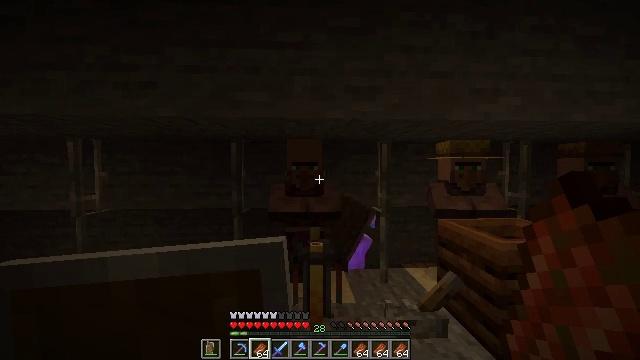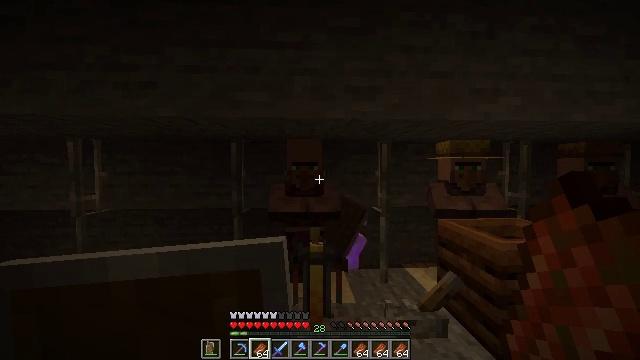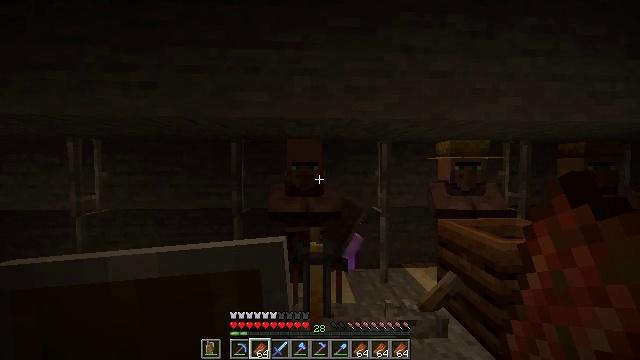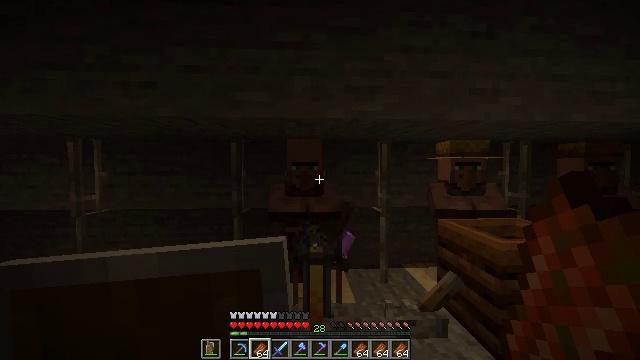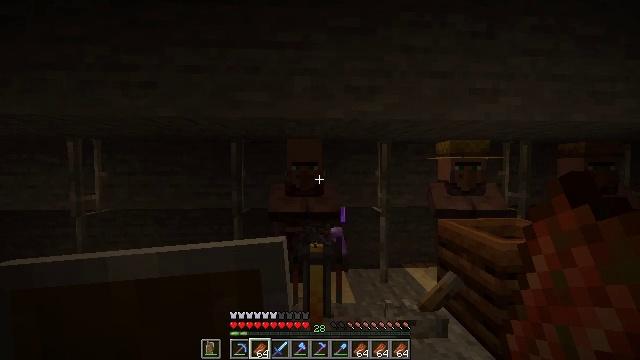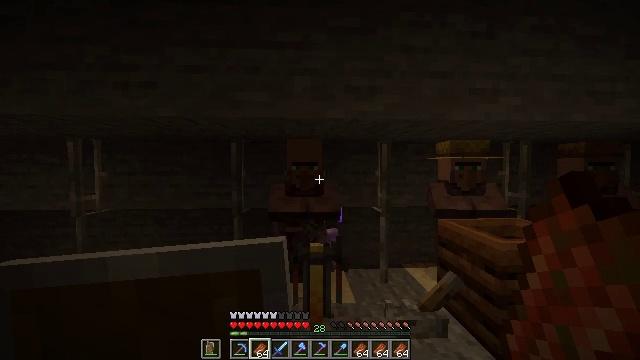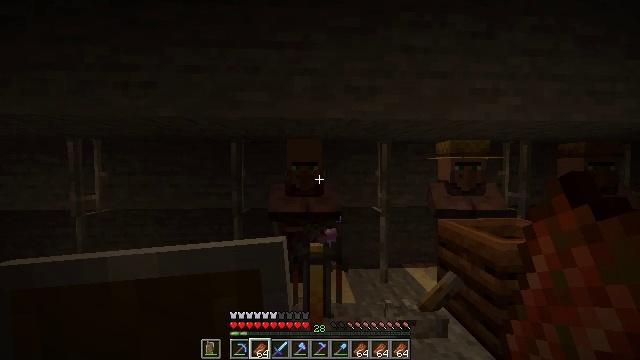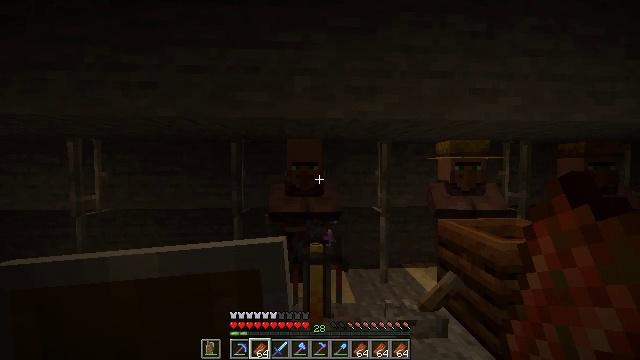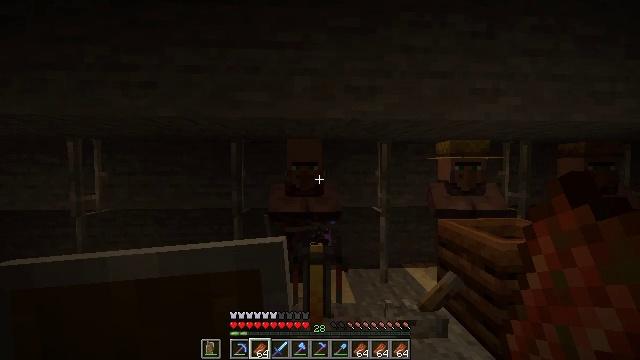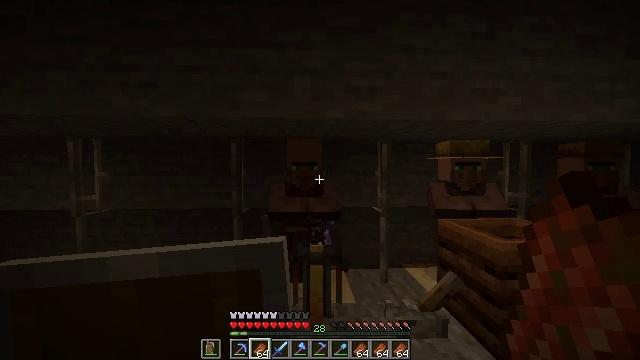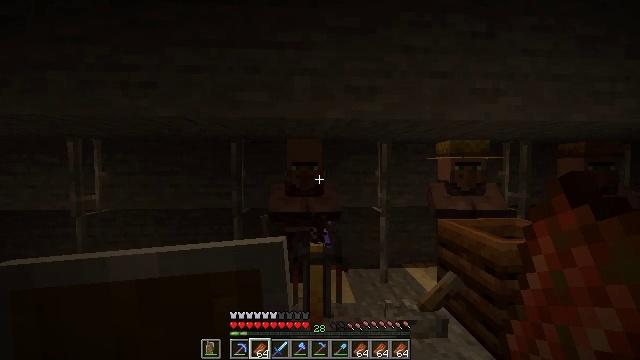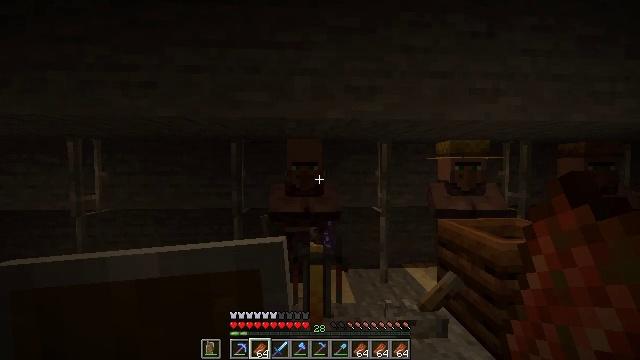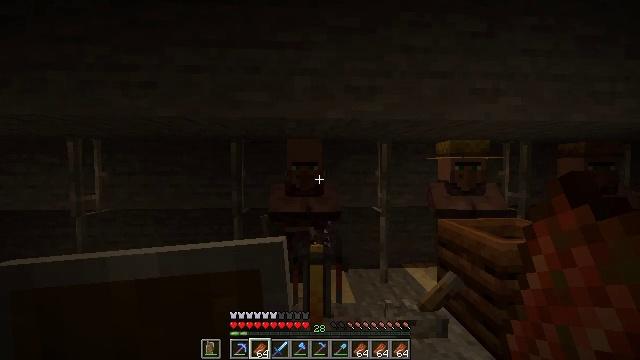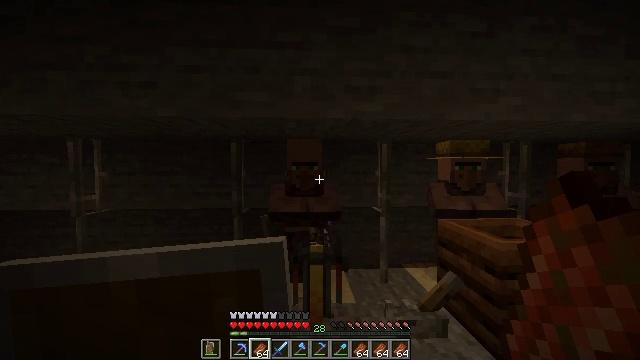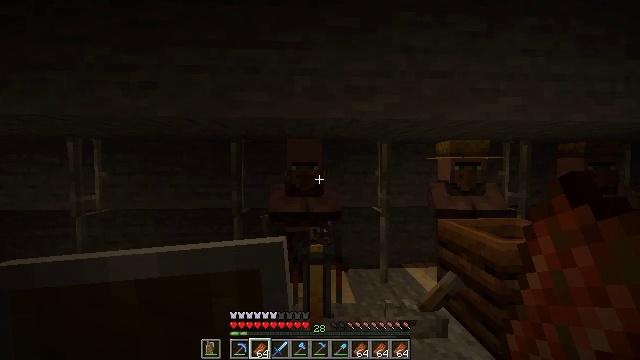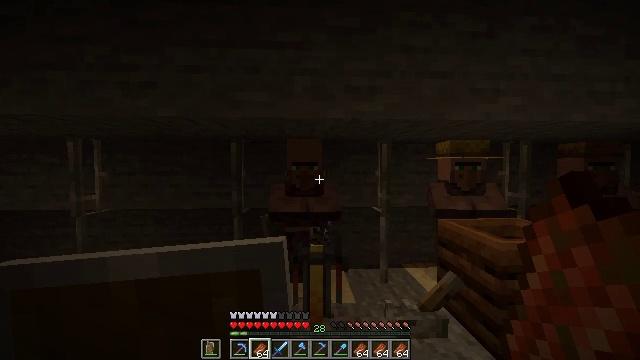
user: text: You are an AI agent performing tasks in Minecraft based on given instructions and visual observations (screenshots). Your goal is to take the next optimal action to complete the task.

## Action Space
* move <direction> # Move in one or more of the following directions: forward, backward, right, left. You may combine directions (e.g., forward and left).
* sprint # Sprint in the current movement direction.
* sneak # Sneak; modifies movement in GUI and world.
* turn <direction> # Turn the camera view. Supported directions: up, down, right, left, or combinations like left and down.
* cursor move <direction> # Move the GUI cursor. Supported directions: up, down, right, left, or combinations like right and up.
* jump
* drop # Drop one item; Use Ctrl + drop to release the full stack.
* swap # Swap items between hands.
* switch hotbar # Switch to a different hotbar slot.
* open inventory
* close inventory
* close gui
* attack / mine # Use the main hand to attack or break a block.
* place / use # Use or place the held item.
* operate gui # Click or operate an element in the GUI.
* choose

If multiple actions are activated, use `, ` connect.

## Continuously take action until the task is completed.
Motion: motion action
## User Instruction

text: Retrieve items from the blue shulker box by mining it.
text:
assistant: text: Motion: no_op
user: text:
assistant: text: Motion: no_op
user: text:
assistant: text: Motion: no_op
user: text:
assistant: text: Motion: no_op
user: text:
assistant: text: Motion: no_op
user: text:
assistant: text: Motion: no_op
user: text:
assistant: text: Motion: no_op
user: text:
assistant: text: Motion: no_op
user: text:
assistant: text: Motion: no_op
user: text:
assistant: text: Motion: no_op
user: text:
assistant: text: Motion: no_op
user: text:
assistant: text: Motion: no_op
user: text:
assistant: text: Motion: no_op
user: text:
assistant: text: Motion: no_op
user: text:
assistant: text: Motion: no_op
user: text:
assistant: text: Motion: no_op
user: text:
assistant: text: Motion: no_op
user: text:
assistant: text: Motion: no_op
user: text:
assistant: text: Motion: no_op
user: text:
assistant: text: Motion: no_op
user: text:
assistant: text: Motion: no_op
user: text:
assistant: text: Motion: no_op
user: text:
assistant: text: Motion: no_op
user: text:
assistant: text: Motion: no_op
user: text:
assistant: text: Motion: no_op
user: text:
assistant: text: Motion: no_op
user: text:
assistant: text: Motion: no_op
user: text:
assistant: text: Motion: no_op
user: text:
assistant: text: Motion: no_op
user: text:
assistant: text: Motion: no_op